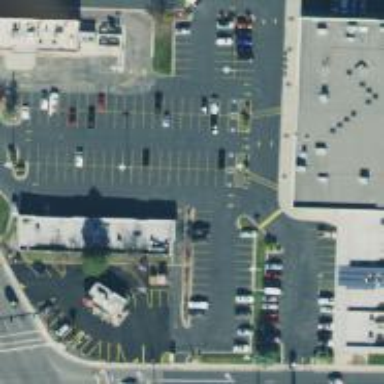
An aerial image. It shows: Parking space is available.